Field crop: maize
Growth stage: 1
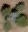
Species: chenopodium